Question: Working on a project where ultimately I want to try and predict NBA home game attendance. I've scraped my preliminary data, but still want to add other fields such as arena capacity, win streak and other fields I might find valuable.
In my initial dataframe I'm just not sure how to combine my date fields in a way that will make it easier to plot and work with later. Also any other input would be appreciated as far as other tips. Thanks.
]
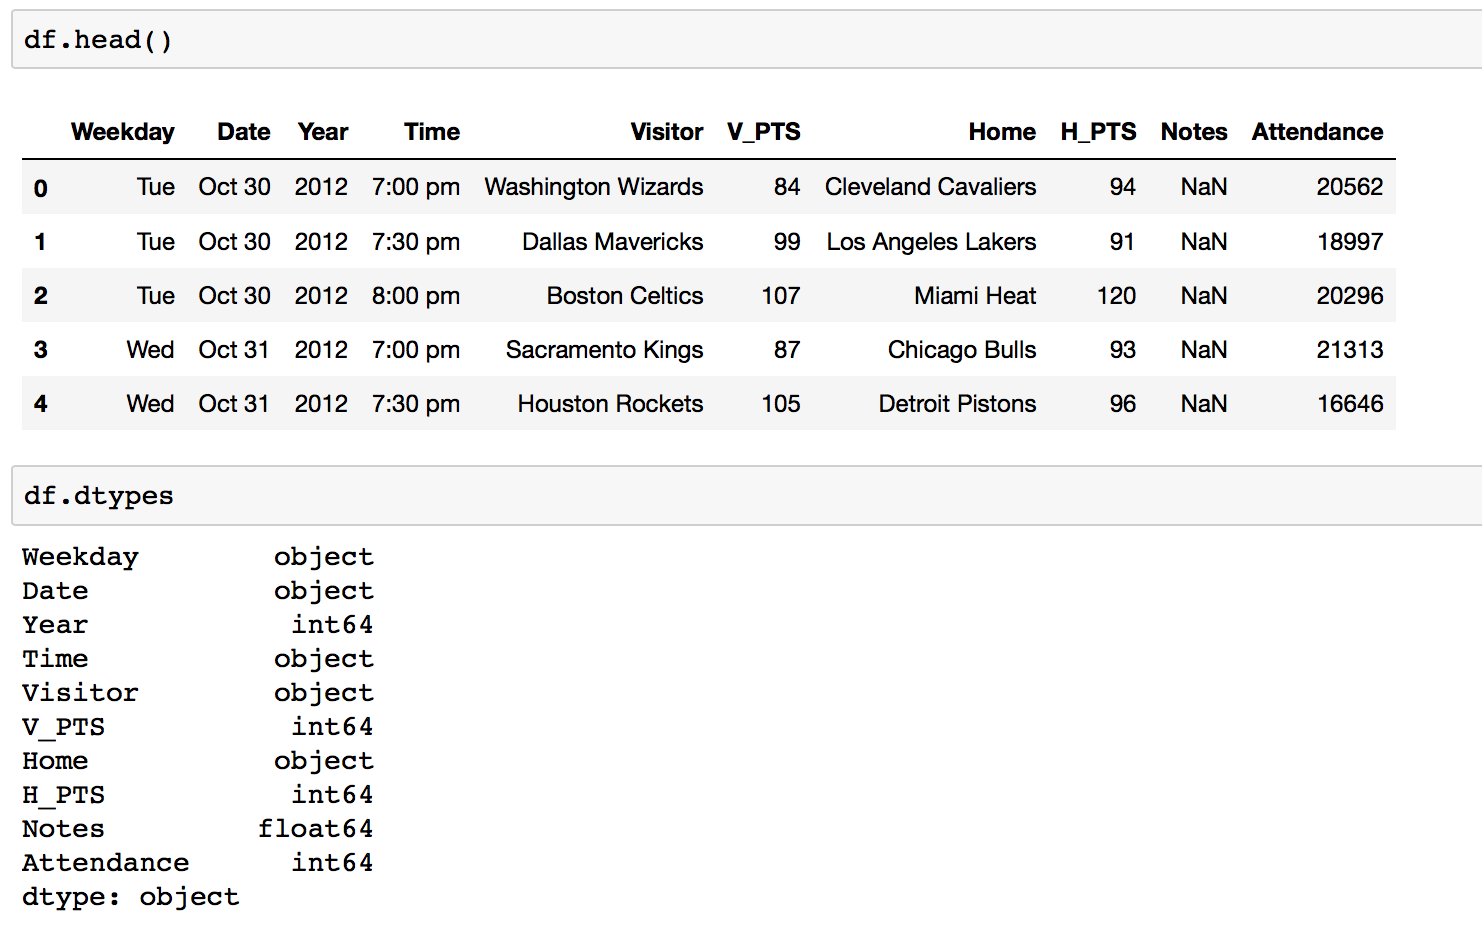
Answer: You have three fields here: Date, Year, and Time. (Weekday can be derived from these.)
One route would be to concatenate their string-forms and form a Series of datetimes:
'''
>>> concat = df['Date'] + ' ' + df['Year'].astype(str) + ' ' + df['Time']
>>> df['Fulldate'] = pd.to_datetime(concat)
>>> df
Weekday Date Year Time Fulldate
0 Tue Oct 30 2012 7:00 pm 2012-10-30 19:00:00
1 Tue Oct 30 2012 7:30 pm 2012-10-30 19:30:00
2 Tue Oct 30 2012 7:00 pm 2012-10-30 19:00:00
3 Wed Oct 31 2012 7:30 pm 2012-10-31 19:30:00
4 Wed Oct 31 2012 8:00 pm 2012-10-31 20:00:00
'''
From there, you're free to derive additional fields with the '.dt' accessor. For instance:
'''
>>> df.Fulldate.dt.month
0 10
1 10
2 10
3 10
4 10
Name: Fulldate, dtype: int64
>>> df.Fulldate.dt.weekday.isin((5, 6)) # weekend games
'''
Here's a full list of datetime-like properties:
<URL>
---
In the future, try to make your question a little more specific and post something people can easily reproduce, not pictures.